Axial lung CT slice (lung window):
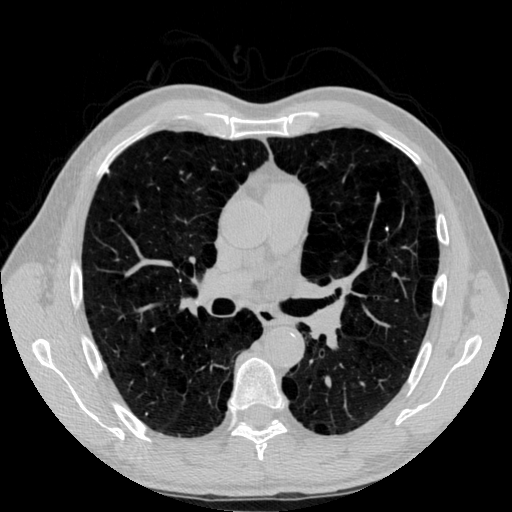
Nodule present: no